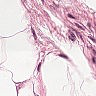
Metastatic tissue present: no